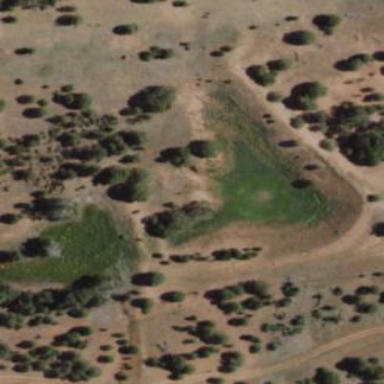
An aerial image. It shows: Natural watering place with stream pool.